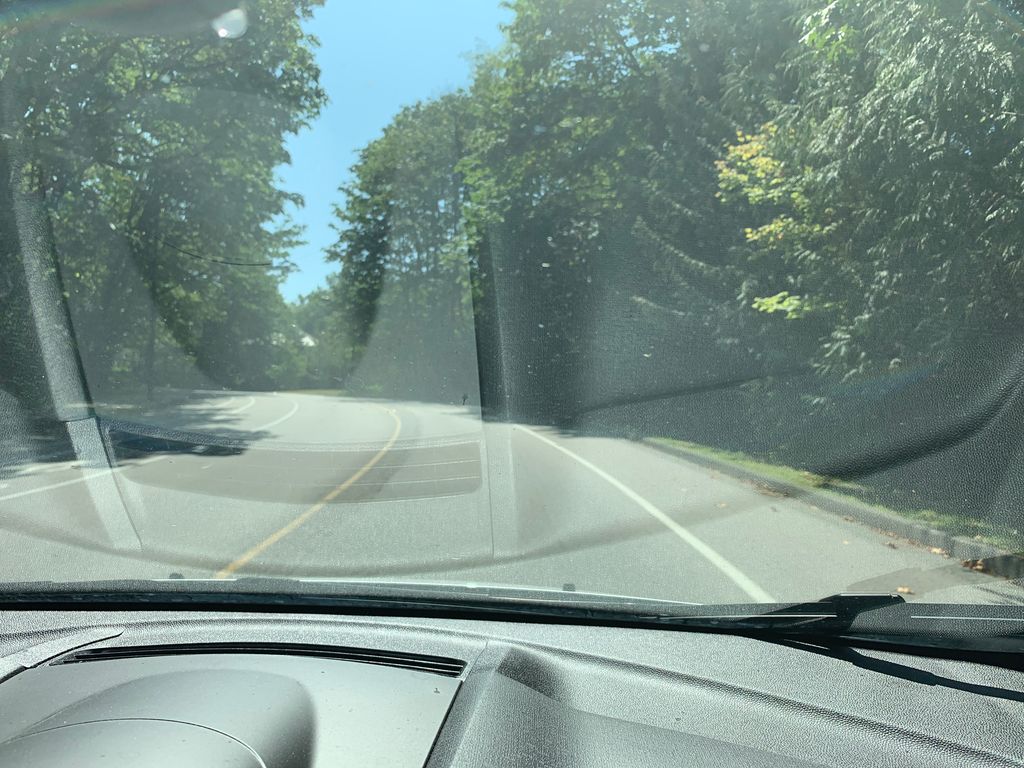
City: vancouver